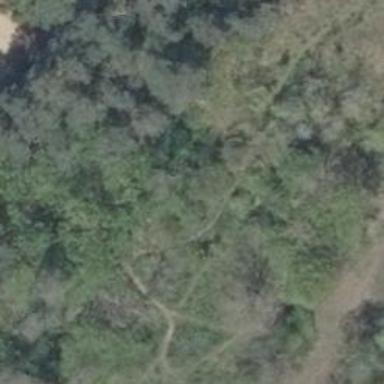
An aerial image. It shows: Dirt path.